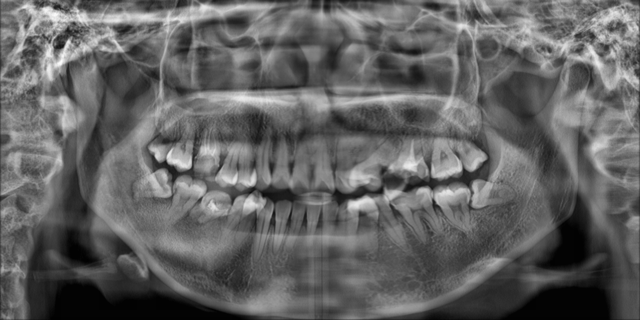
adult